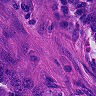
Metastatic tissue present: yes